Question: i'm wondering how am i suppose to update my database data of different records with different amount of inputs, what i'm trying to do is to create a system which list out records with the same property and you may choose to change any info within.
Something like an admin option which list out all the members and you're able to change their active and inactive status kinda thing.
I've always done with one record per update but never really tried making multiple records updates.
'''
<table width="760px">
<?
$result = mysql_query('SELECT * FROM members WHERE (post != "1") AND (team = "'.$teamname.'")');
while($row = mysql_fetch_array($result))
{
$post = $row['post'];
echo '<tr>
<td width="120px">'.$row['username'].'</td>
<td width="20px">:</td>
<td>
<select class="inputboxr" style="width: 206px;" name="rank">
<option value="2" ';Ppost('2'); echo'>Vice Captain</option>
<option value="3" ';Ppost('3'); echo'>P.R. Officer</option>
<option value="4" ';Ppost('4'); echo'>Senior Members</option>
<option value="5" ';Ppost('5'); echo'>Members</option>
<option value="0" ';Ppost('0'); echo'>New Recruit</option>
</select>
</td>
</tr>';
}
?>
</table>
'''
but if i were to submit this form, i can't use $_POST['rank']; for each members will have different records, so should be something like rank1, rank2, rank3 for user1, user2, user3. I'm just not so sure how it should be done, any help :) ?

So an image example is this, how should i code my update mysql when i have more than 1 users to update from which uses the same field name?
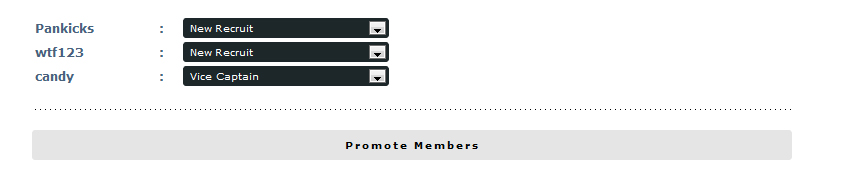
Answer: In single query
'''
update members
set blah =
(
case username
when ... then "$val1"
when ... then "$val2"
end
)
where username in (...);
'''